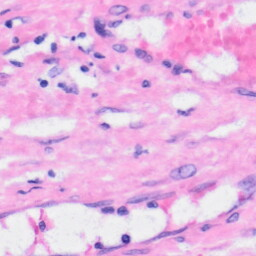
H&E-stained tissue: Liver